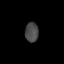
Tissue: lung
Cell type: Fibroblasts
Senescence score: 0.6727
Nuclear area (px): 257
Mean DAPI intensity: 72.537